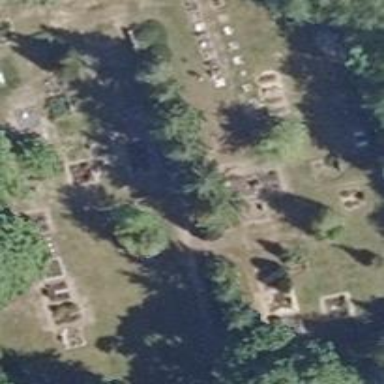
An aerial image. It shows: Cemetery.